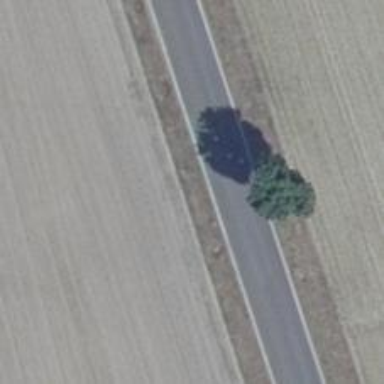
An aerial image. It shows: Deciduous broadleaved tree.